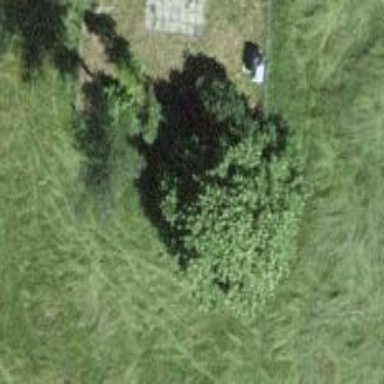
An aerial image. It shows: Single tag "natural: tree."